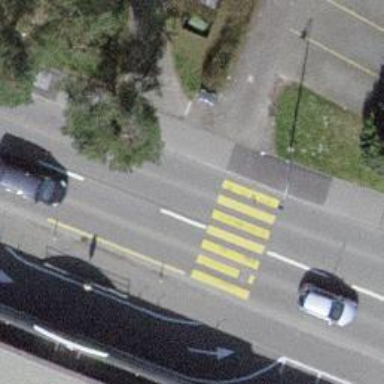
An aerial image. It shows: Marked road crossing.